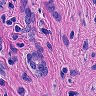
Metastatic tissue present: yes